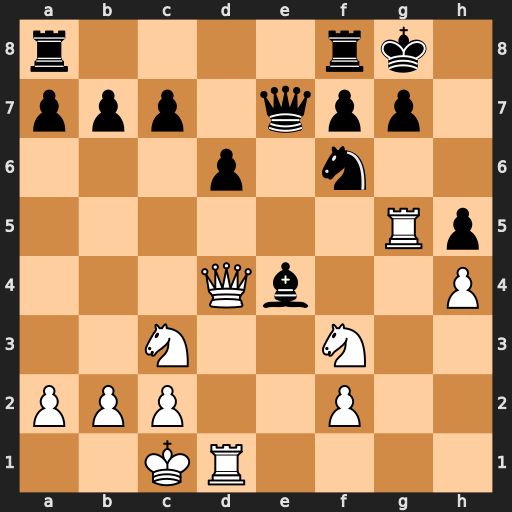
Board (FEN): r4rk1/ppp1qpp1/3p1n2/6Rp/3Qb2P/2N2N2/PPP2P2/2KR4
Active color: w
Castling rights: -
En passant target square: -
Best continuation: Nxe4 Qxe4 Qxf6